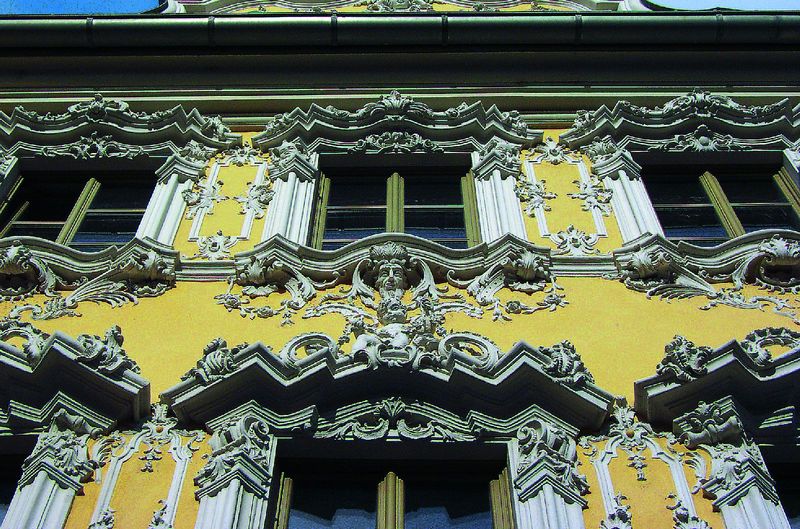
Titel: Fassadendekoration vom Haus zum Falken in Würzburg
Standort: Würzburg, Haus zum Falken (EU - D - B)
Schlagwörter: blätter, himmel, kopf, weiß, gelb, fenster, köpfe, schmuck, gebäude, haus, muster, ornament, alt, barock, gesicht, rahmen, vorhang, relief, fassade, figuren, dekoration, dekor, verzierung, stuck, steinmetz, kunst, lilie, zickzack, dachrinne, mamor, rocailles, münschen